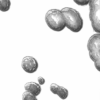
Label: not_dusty